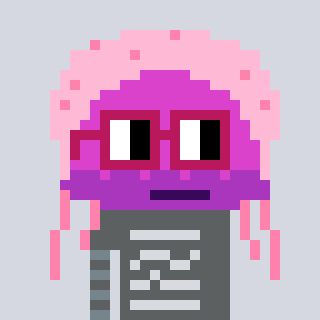
a pixel art character with square dark red glasses, a jellyfish-shaped head and a purple-colored body on a cool background